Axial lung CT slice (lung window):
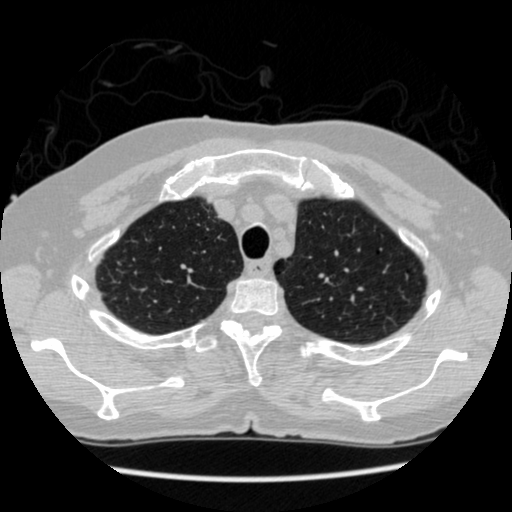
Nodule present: no